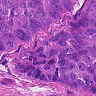
Metastatic tissue present: yes